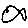
Label: fish